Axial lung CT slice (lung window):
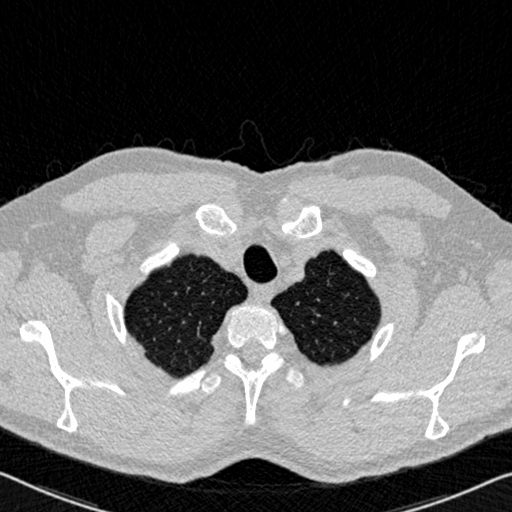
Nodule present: no